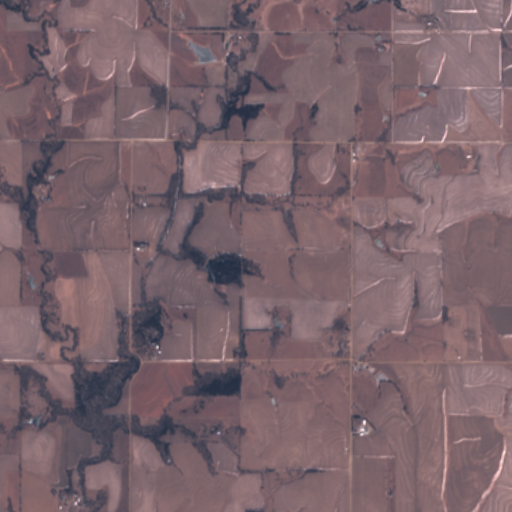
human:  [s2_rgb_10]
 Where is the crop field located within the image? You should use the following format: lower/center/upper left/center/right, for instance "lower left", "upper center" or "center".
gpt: The crop field is located in the lower right of the image.
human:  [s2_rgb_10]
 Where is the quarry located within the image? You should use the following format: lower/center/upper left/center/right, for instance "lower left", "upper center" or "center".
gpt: There is no quarry in the image.